Question: My 'UICollectionView' always scrolls a bit up when clicking on a 'UICollectionViewCell'.
I noticed that this behavior does not occur if I set the collection view inset to 0 (no inset at all) and the 'contentInsetAdjustmentBehavior' to '.never'.
However, I still want to have a content inset (of 8px on bottom and top) on my 'UICollectionView' without that automated scrolling. I am not sure why this behavior occurs and what exactly it has to do with the content inset property.
Is there a way to have a custom inset that does not lead to scrolling whenever a 'UICollectionViewCell' is tapped?
This is my configuration within 'viewDidLoad()':
'''
self.collectionView?.contentInset = UIEdgeInsets(top: 8, left: 0, bottom: 8, right: 0)
// self.collectionView?.contentInsetAdjustmentBehavior = .never
// When setting the contentInset to zero and the contentInsetAdjustmentBehavior to never, it does not scroll
'''
The VC looks like this:

Every cell represents a message. The view at the bottom is an 'inputAccessoryView'.
The behavior does not occur when I remove the 'inputAccessoryView'.
This might also be related to this discussion: <URL>
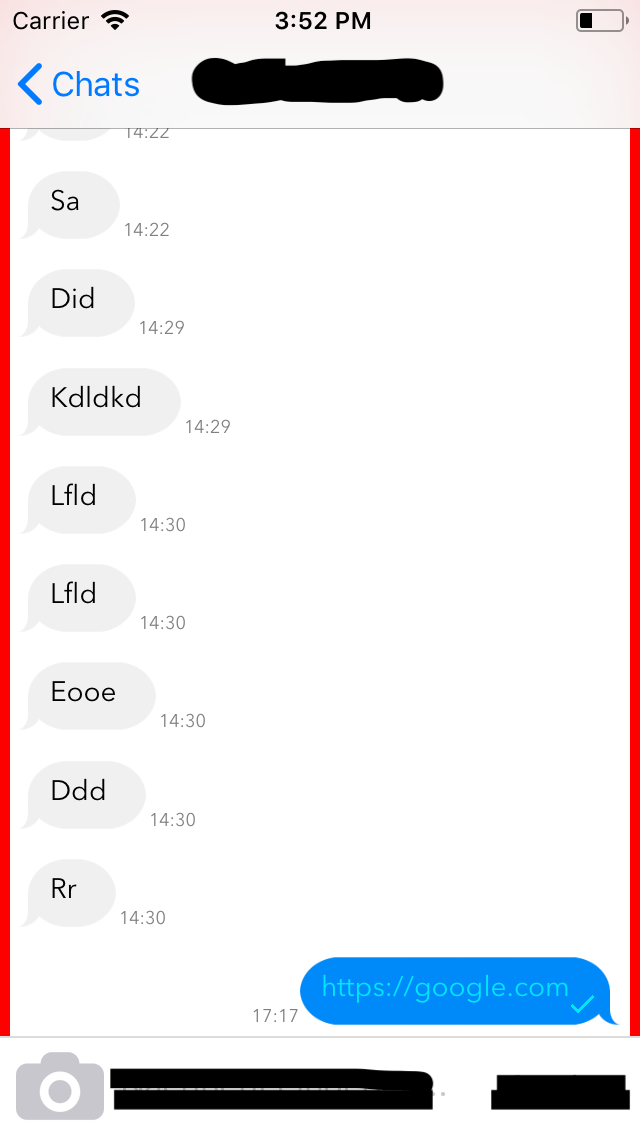
Answer: > Answer - Read the comments
My suspicion was layout issues. To correct the issue the layout needs to be statically set, that way it doesn't adjust when it's interacted with. That could usually be done with constraints, in this circumstance setting the height of the 'CollectionView' offset by the 'inputAccessoryView' was the answer.